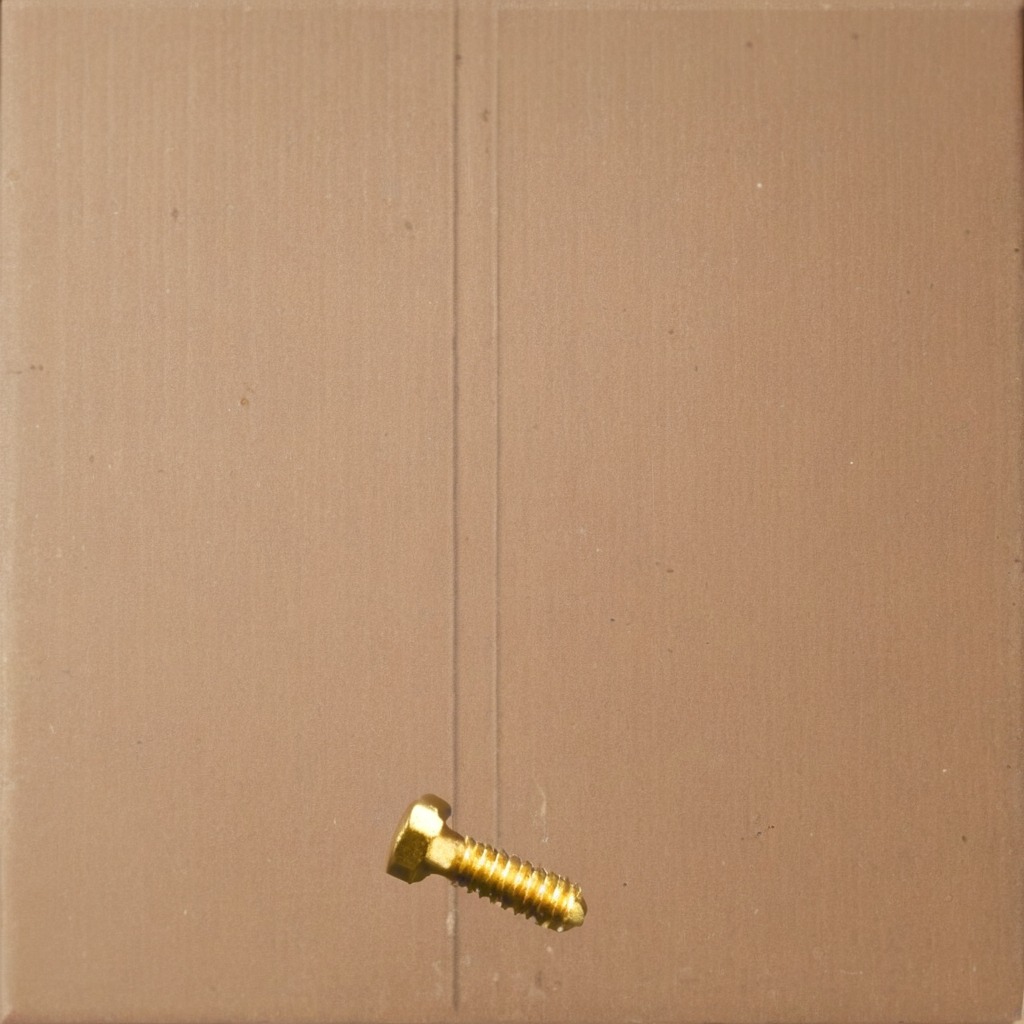
A metal screw lying on a clean dry cardboard box surface in an outdoor workshop during daytime bright natural light soft shadows slightly creased but